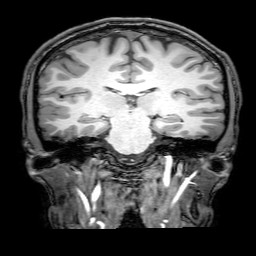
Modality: T1w
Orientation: sagittal
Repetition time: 0.00828 s
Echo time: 0.00388 s